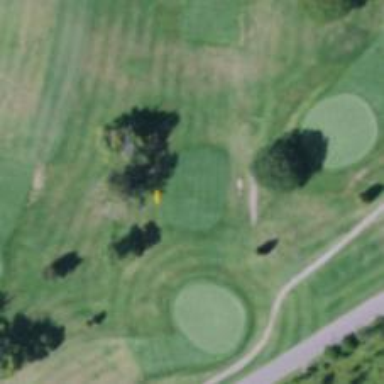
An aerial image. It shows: Grass area designated as golf tee.